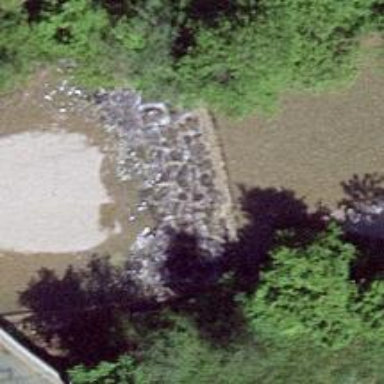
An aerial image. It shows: Weir along the waterway.